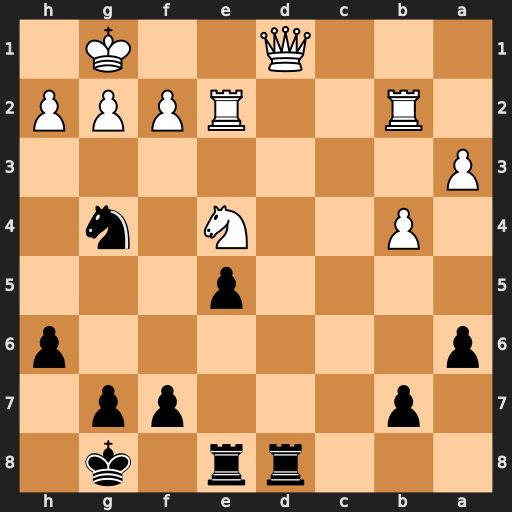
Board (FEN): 3rr1k1/1p3pp1/p6p/4p3/1P2N1n1/P7/1R2RPPP/3Q2K1
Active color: b
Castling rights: -
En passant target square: -
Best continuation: Rxd1+ Re1 Rxe1#